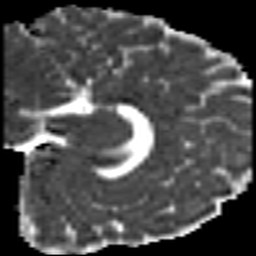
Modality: MD
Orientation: sagittal
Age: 24
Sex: male
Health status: healthy
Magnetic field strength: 3 T
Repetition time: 7 s
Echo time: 0.0926 s